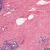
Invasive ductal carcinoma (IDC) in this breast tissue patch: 0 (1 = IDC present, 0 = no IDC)